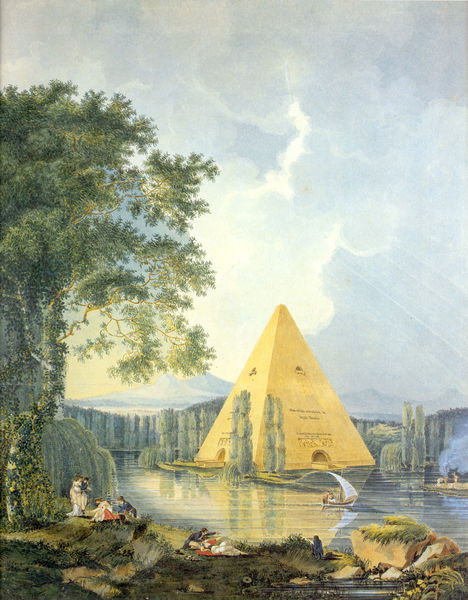
Titel: Projet de cénotaphe pour le général Desaix, Projekt für den General Desaix
Standort: Etats-Unis (welche Stadt?)
Institution: Privatbesitz
Schlagwörter: baum, berg, blau, blätter, felsen, gruppe, himmel, mann, meer, schatten, wasser, weiß, wolken, aquarell, bäume, fluss, frauen, gelb, grün, landschaft, menschen, see, sitzen, teich, ufer, frau, hell, licht, männer, orange, gras, park, rot, tier, wiese, wolke, beige, malerei, mensch, stehen, stein, steine, öl, birke, horizont, natur, pappel, pappeln, spiegelung, weide, rauch, sonne, insel, land, gold, familie, kind, klassizismus, paar, blatt, pflanze, pflanzen, wald, wasserfall, boot, kinder, garten, hellblau, schiff, schrift, segel, segelboot, sommer, welle, wellen, liebe, ruhe, liegen, ansicht, mast, segelschiff, berge, farben, fels, gebirge, gipfel, sonnenlicht, steilhang, idylle, picknick, romantik, inschrift, spiegeln, rousseau, segeln, pärchen, eingang, sonnenstrahl, strahlen, idyll, urlaub, zypresse, wolkig, entwurf, aufschrift, halbkreis, entspannung, öffnung, efeu, grab, freiheit, romantisch, vision, sonnenstrahlen, fernsicht, reflex, pyramide, graß, dreieckig, waser, trauerweide, zelt, grabmal, ägypten, bauwerk, paare, halbinsel, kliff, schifffahrt, bot, freimaurer, nil, mythisch, trauerweiden, illuminaten, anscht, landschaftspark, idealistisch, baum links, hoher himmel, hügellandschaft hintergrund, menschen am see, illuminati, kelt